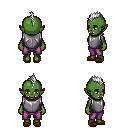
a pixel art fantasy rpg character, female body template, orc, green skin, steel chest armor, magenta pants, white mohawk hairstyle, brown slippers, four views (front, back, left, right), 2x2 character sprite sheet, small pixel art, hard edges, no anti-aliasing